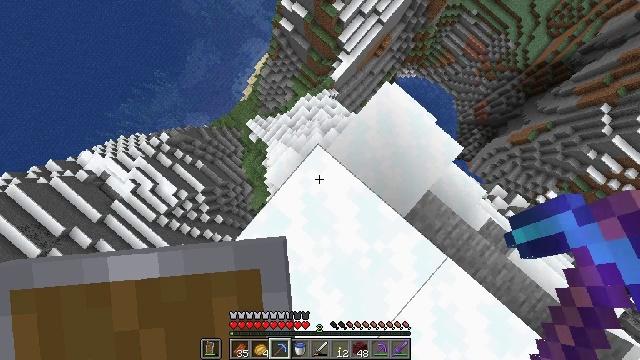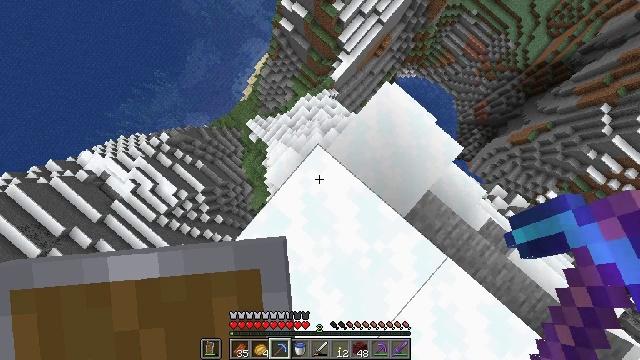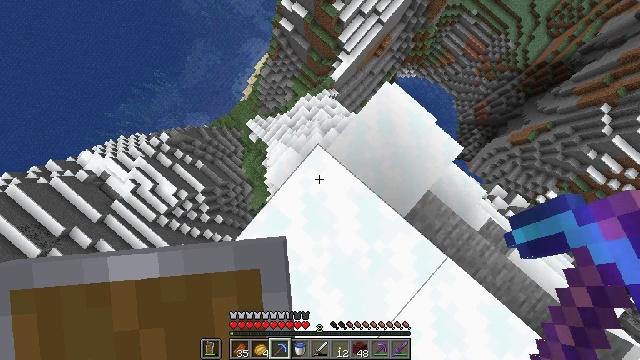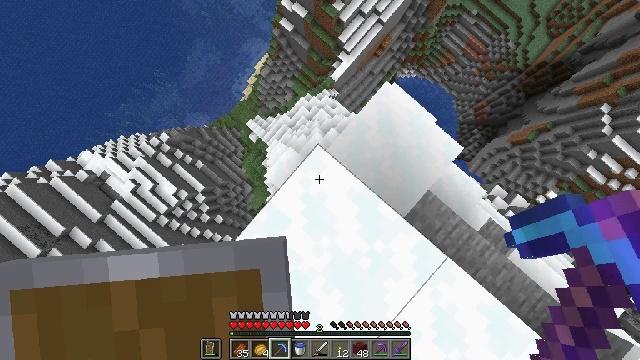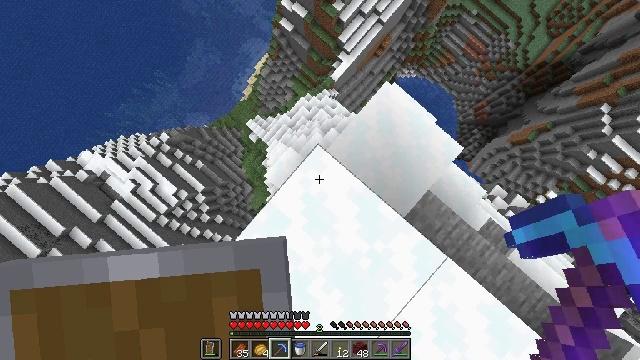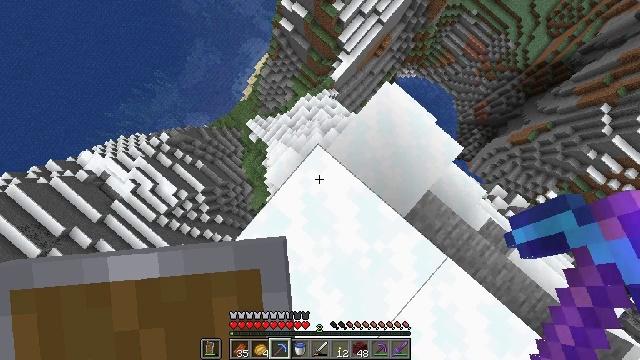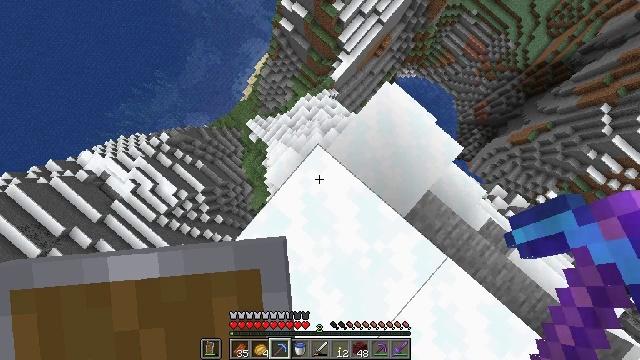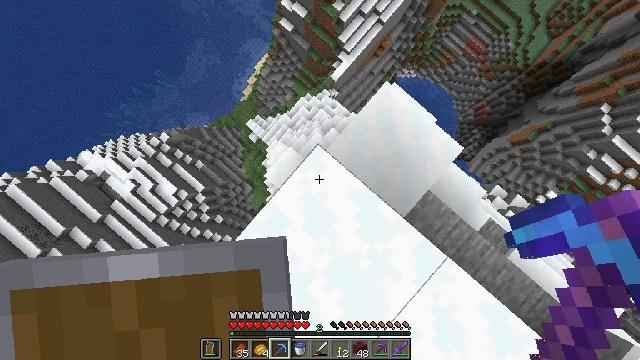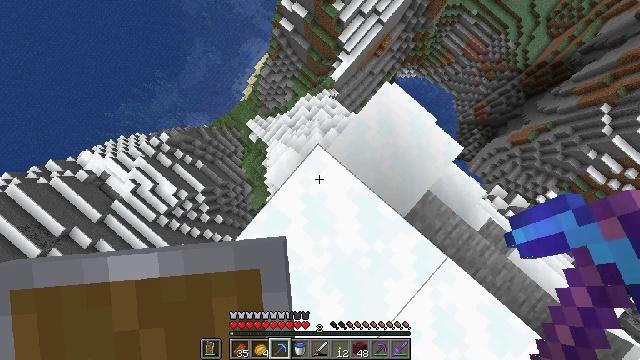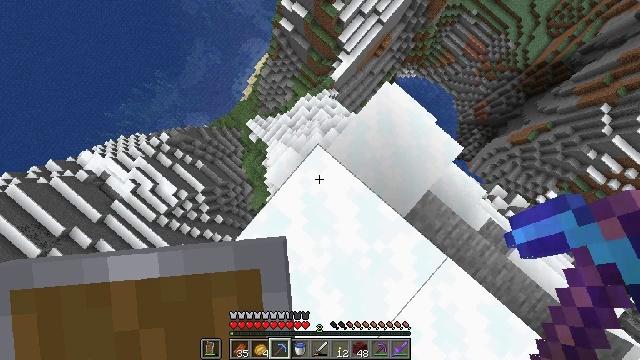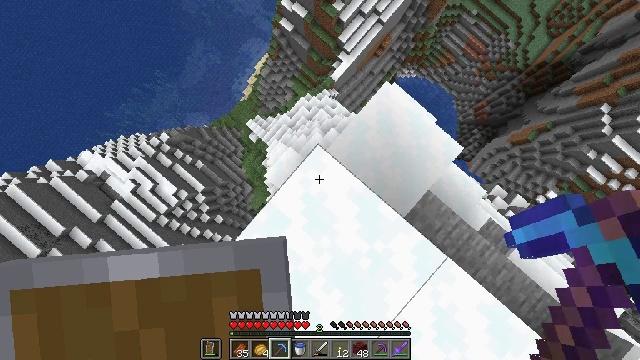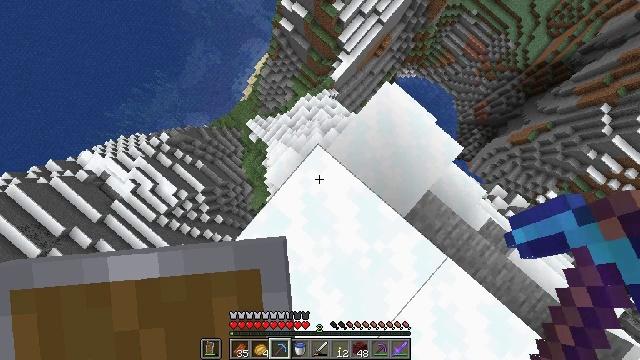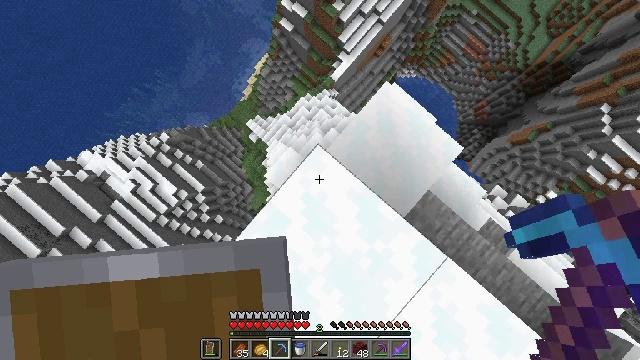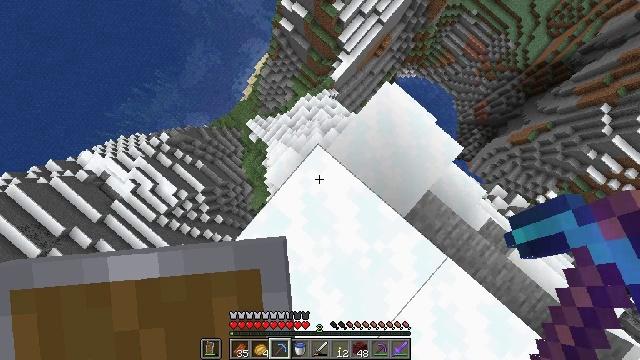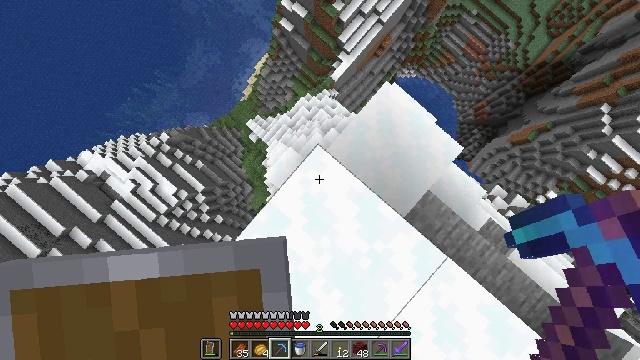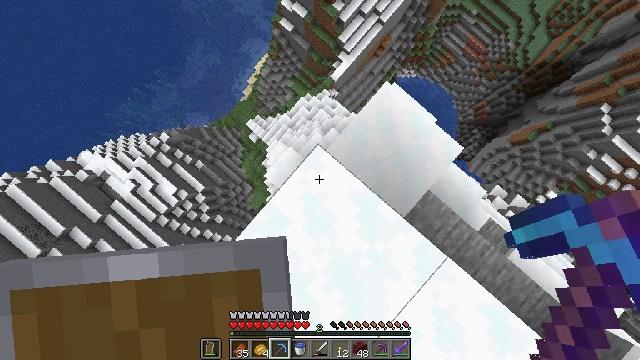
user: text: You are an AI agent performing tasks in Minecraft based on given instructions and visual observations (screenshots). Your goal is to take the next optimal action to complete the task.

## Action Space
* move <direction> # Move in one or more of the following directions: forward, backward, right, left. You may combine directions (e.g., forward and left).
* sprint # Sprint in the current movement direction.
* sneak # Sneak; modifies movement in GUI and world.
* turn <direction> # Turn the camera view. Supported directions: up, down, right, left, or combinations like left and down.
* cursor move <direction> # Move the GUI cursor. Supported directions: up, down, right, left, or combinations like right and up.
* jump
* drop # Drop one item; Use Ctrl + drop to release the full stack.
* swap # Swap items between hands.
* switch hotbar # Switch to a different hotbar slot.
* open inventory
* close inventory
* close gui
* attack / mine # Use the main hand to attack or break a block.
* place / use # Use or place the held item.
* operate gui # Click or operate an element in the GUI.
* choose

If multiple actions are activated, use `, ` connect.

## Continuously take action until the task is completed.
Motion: motion action
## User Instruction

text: Mine ice to use in an ice pathway.
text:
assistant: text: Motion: no_op
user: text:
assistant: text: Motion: no_op
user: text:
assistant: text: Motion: no_op
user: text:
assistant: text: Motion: no_op
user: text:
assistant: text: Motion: no_op
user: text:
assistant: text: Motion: no_op
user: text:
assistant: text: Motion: no_op
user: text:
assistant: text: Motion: no_op
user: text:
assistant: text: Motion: no_op
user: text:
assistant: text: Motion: no_op
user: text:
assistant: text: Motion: no_op
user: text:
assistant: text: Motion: no_op
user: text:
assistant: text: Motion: no_op
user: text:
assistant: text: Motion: no_op
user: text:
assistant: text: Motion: no_op
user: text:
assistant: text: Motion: no_op
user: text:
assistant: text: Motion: no_op
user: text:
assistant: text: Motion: no_op
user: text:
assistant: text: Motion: no_op
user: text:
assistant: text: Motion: no_op
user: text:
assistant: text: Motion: no_op
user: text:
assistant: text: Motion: no_op
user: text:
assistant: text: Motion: no_op
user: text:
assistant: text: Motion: no_op
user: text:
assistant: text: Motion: no_op
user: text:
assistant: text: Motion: no_op
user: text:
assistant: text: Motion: no_op
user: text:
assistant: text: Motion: no_op
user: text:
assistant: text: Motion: no_op
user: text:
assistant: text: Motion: no_op